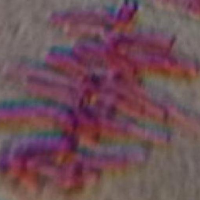
Label: metaphase